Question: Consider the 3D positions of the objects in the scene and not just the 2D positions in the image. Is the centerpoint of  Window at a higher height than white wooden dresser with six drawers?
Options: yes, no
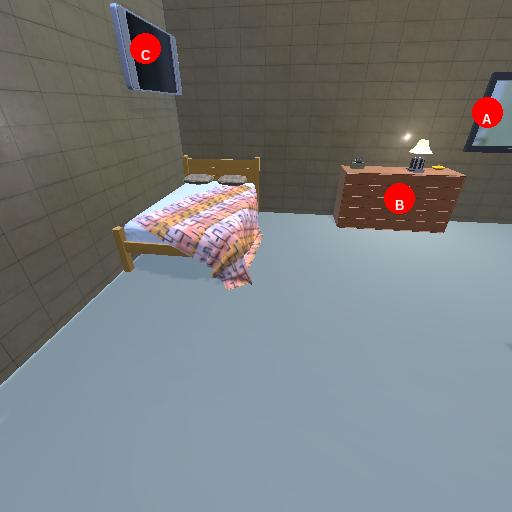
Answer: yes